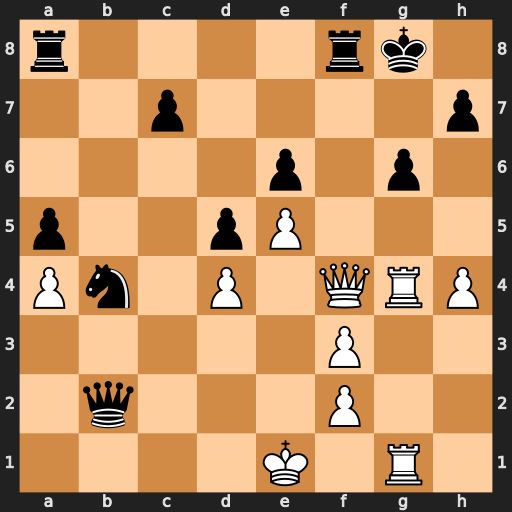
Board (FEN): r4rk1/2p4p/4p1p1/p2pP3/Pn1P1QRP/5P2/1q3P2/4K1R1
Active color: w
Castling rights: -
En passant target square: -
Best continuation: Rxg6+ Kh8 Rg8+ Rxg8 Qf6+ Rg7 Qxg7#